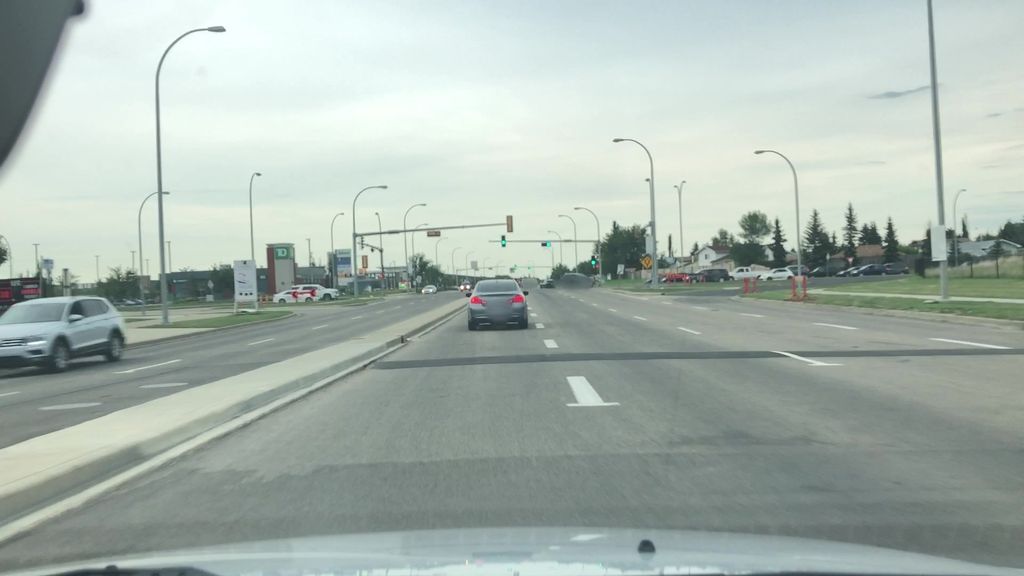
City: edmonton